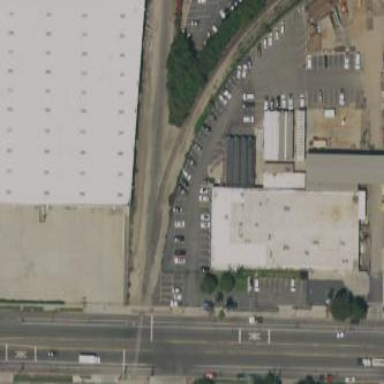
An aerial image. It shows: Industrial building.